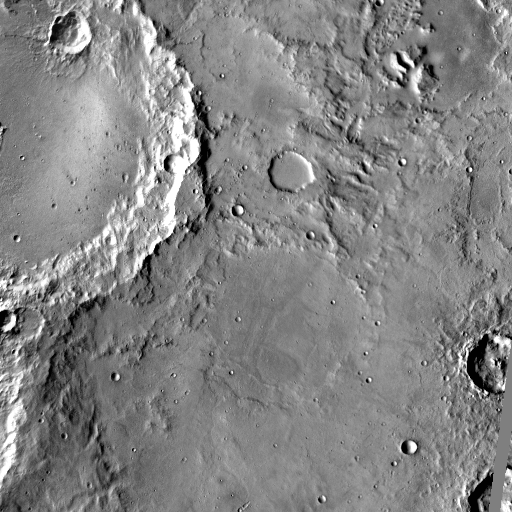
Crater classes present: Background, Other, Layered, Buried, Secondary